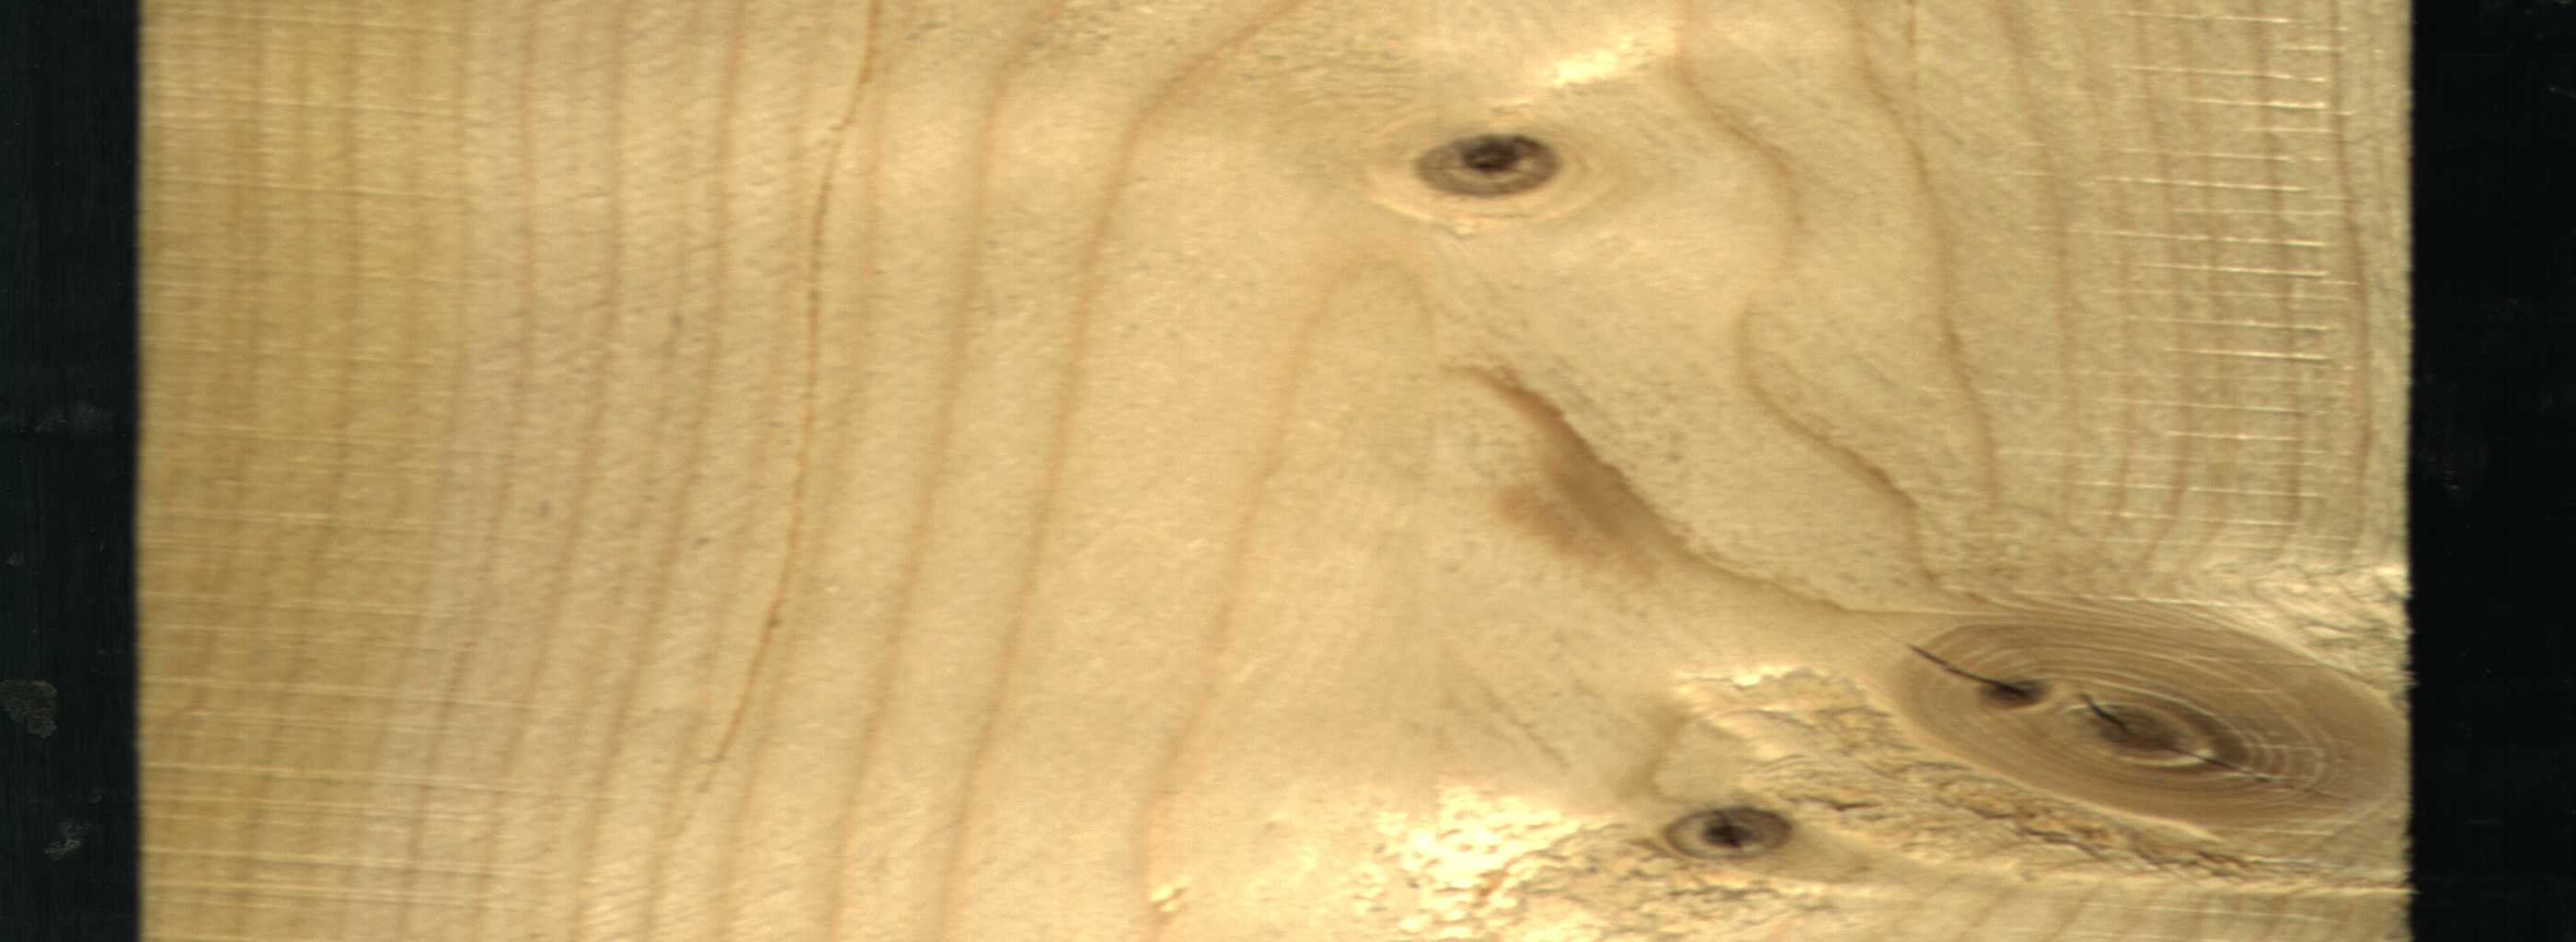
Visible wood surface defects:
knot_with_crack
Live_Knot
Live_Knot